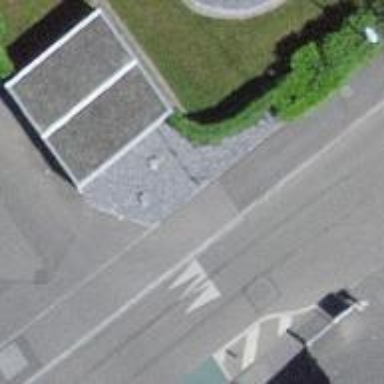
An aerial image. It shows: Garage.